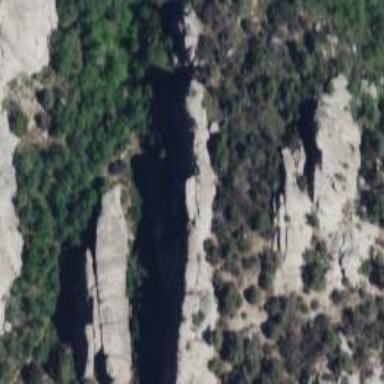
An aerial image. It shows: Cliff in nature.